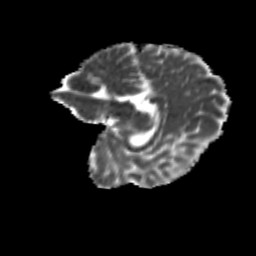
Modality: MD
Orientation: sagittal
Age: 12
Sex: female
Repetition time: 9.512 s
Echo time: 0.089 s